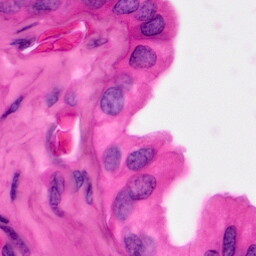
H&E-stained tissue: Pancreatic